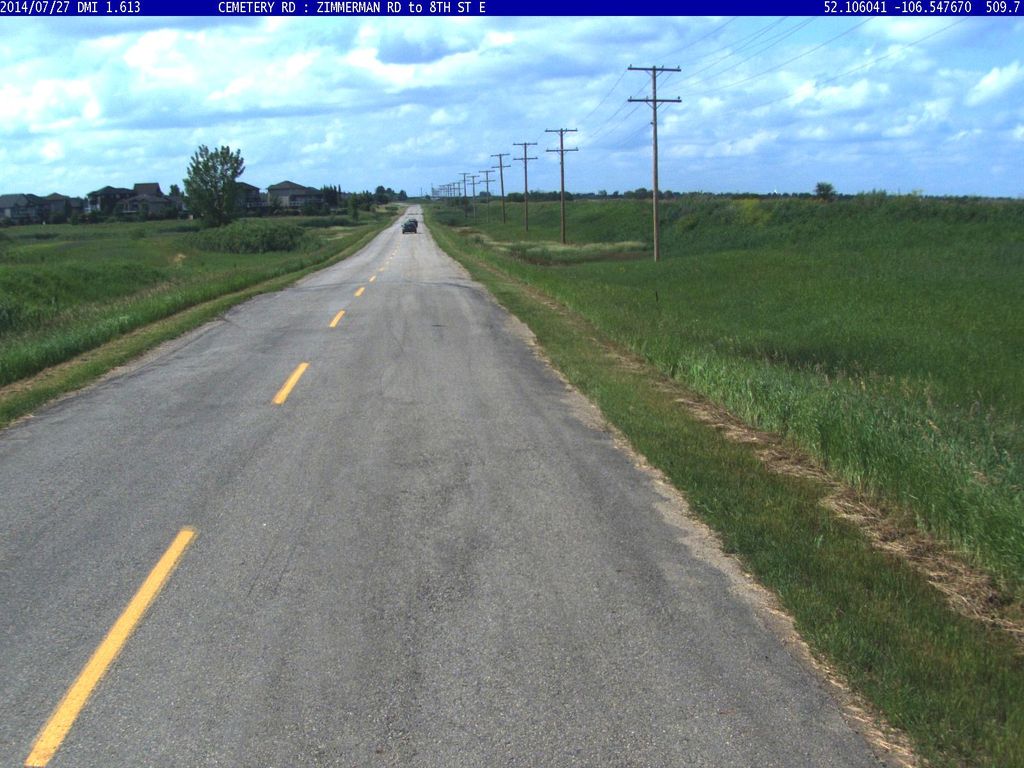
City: saskatoon